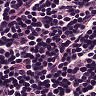
Metastatic tissue present: no